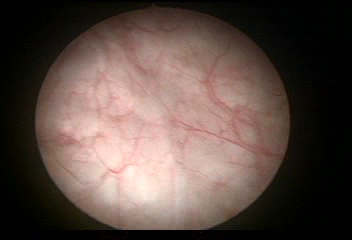
Modality: WLC
Class: Normal mucosa
Bladder cancer association: No